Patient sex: M
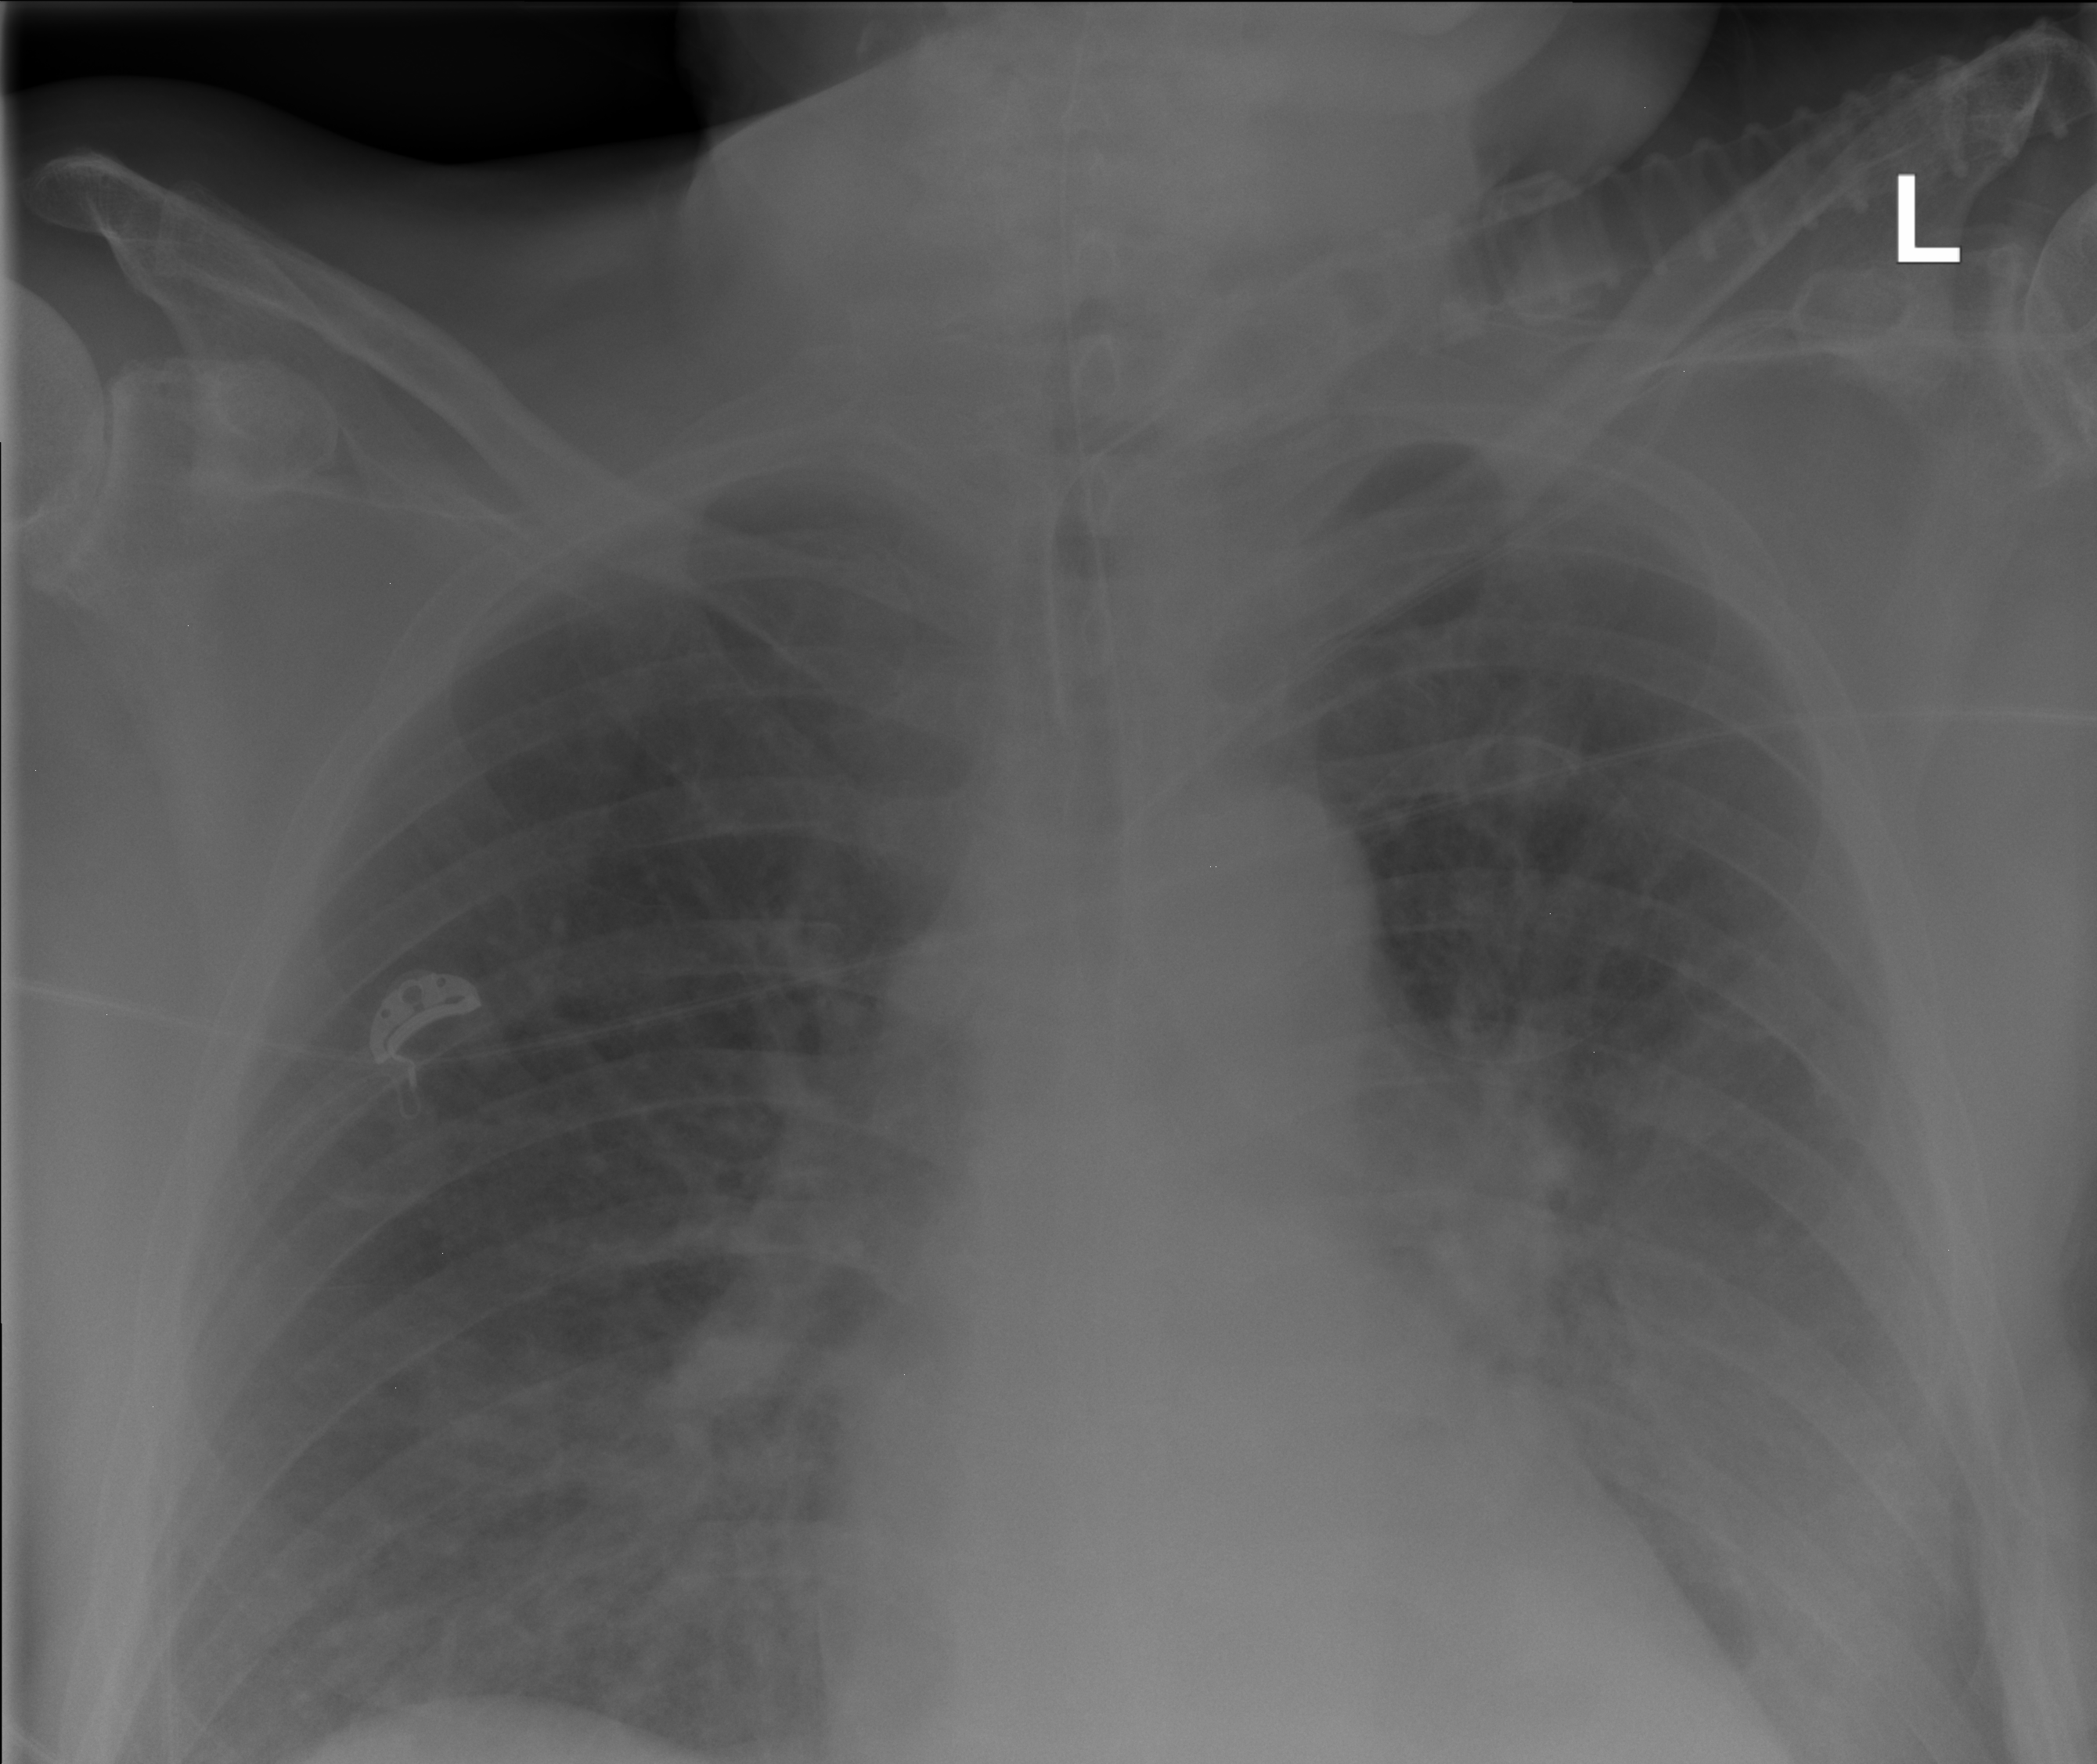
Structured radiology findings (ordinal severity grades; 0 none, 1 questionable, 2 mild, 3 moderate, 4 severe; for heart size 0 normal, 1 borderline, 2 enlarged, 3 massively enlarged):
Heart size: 2
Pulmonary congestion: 2
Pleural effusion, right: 0
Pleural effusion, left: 2
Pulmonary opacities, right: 2
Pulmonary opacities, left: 2
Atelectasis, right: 2
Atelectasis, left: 2